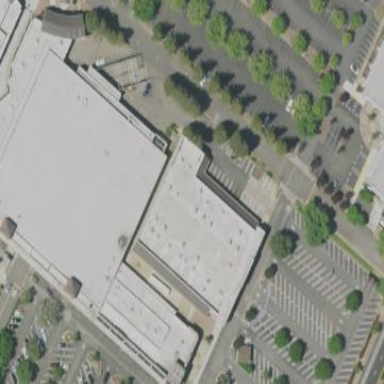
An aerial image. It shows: View of supermarket building.